The image folds the raw vibration samples of a bearing signal into a 2-D grayscale square (signal-to-image encoding). Based on the visible evidence, which condition applies: normal, inner_race, outer_race, ball?
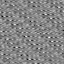
Answer: outer_race